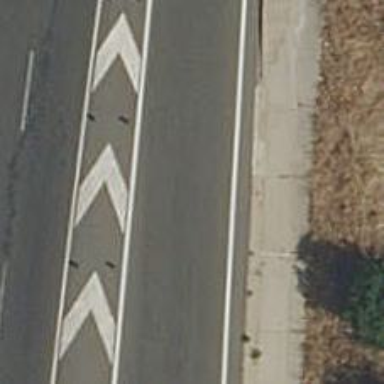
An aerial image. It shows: View of motorway.